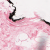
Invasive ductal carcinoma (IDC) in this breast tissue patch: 0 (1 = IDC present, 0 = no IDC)